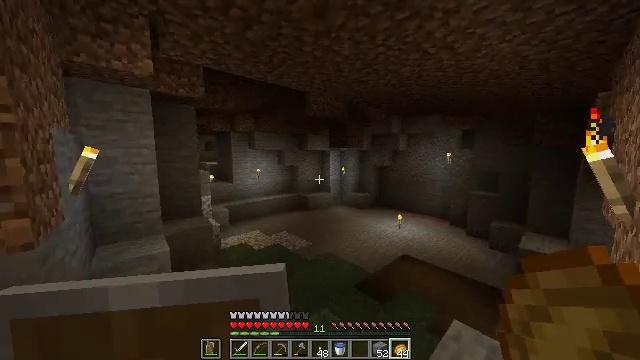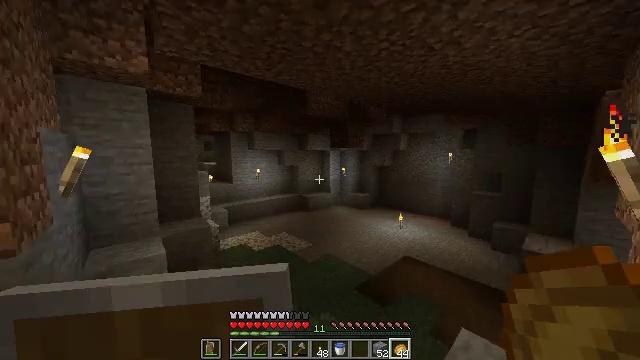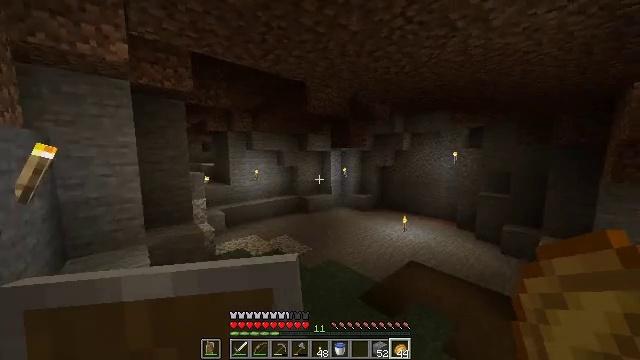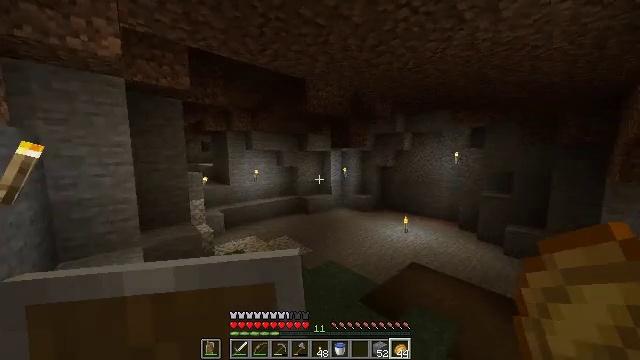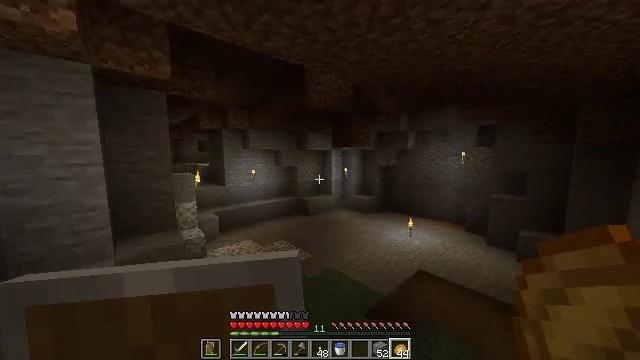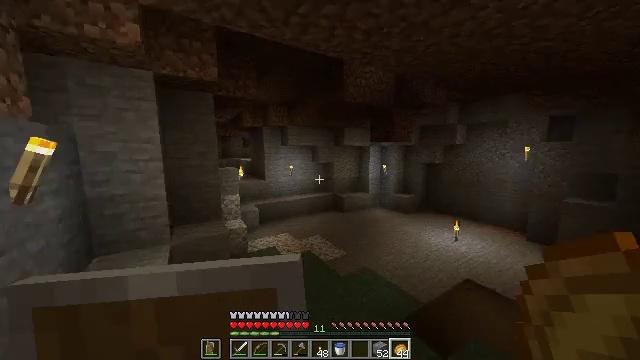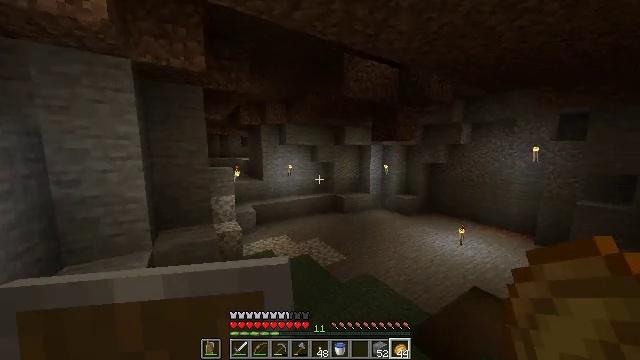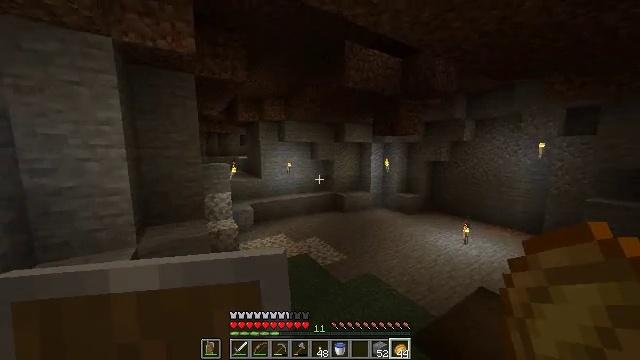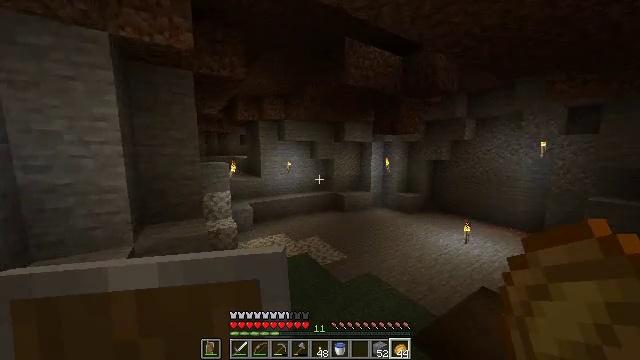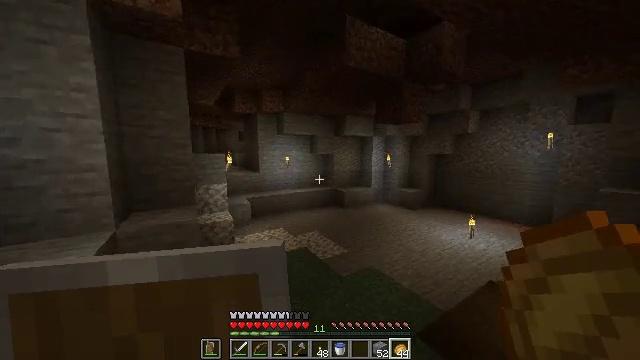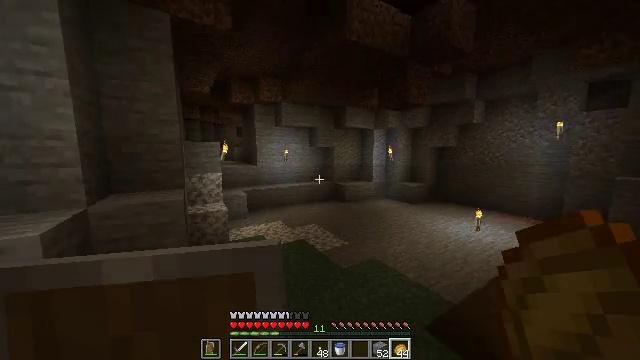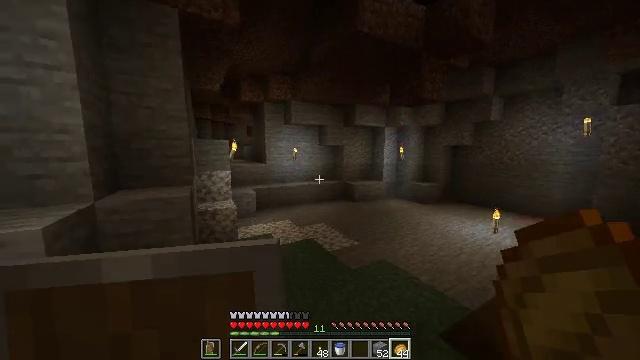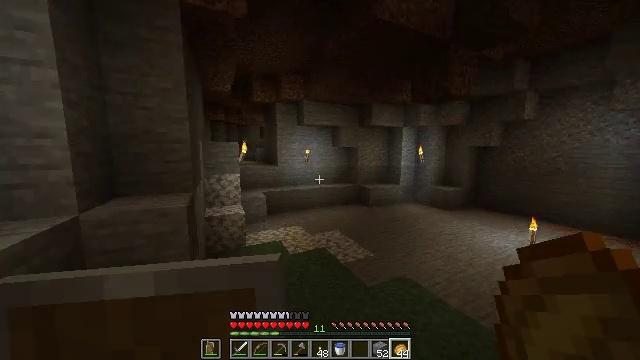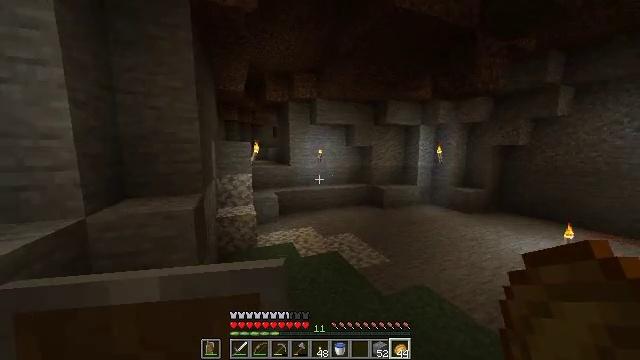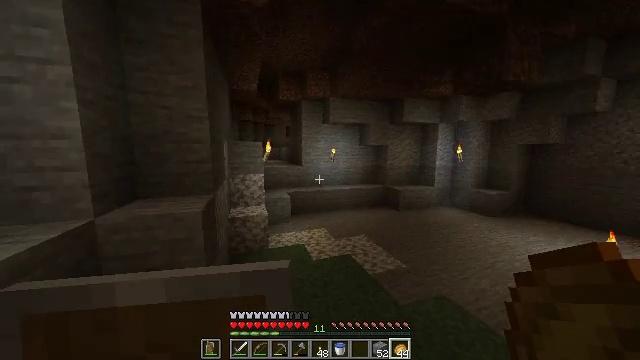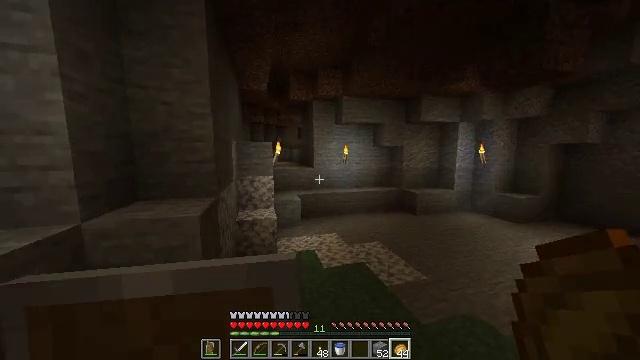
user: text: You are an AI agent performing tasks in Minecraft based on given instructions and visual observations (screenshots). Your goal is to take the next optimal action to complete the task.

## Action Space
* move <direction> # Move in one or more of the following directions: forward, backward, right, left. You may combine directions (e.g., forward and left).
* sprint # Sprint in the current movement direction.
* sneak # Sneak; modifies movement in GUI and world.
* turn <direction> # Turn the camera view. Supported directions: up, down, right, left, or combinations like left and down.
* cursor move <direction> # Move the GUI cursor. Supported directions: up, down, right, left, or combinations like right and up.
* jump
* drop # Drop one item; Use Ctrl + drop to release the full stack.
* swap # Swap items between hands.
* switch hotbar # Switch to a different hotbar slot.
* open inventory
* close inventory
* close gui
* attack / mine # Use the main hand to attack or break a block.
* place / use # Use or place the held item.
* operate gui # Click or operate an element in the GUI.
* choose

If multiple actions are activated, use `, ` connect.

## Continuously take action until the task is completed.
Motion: motion action
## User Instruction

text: Mine a chest to move it.
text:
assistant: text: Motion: move forward
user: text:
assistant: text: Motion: move forward
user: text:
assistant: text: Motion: move forward
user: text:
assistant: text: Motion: move forward
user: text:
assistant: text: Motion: move forward, turn left and down
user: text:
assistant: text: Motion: move forward
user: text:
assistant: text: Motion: move forward
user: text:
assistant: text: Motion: move forward
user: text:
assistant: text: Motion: move forward, jump
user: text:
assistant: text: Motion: move forward, jump
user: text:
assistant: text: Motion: move forward, turn left
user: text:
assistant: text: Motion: move forward, turn left
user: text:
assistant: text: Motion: move forward, turn left
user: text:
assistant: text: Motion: move forward, turn left
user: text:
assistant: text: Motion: move forward, turn left
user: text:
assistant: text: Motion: move forward, turn left
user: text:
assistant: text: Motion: move forward, turn left
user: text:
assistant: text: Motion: move forward
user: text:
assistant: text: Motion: move forward
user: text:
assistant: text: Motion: move forward
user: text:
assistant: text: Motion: move forward
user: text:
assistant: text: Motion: move forward
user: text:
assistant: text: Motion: move forward, turn left and up
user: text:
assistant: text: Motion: move forward and move right, turn left
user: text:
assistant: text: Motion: move forward and move right, turn left
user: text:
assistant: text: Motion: move forward
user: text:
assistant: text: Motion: move forward
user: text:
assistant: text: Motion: move forward
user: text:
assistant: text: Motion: move forward
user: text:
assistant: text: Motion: move forward